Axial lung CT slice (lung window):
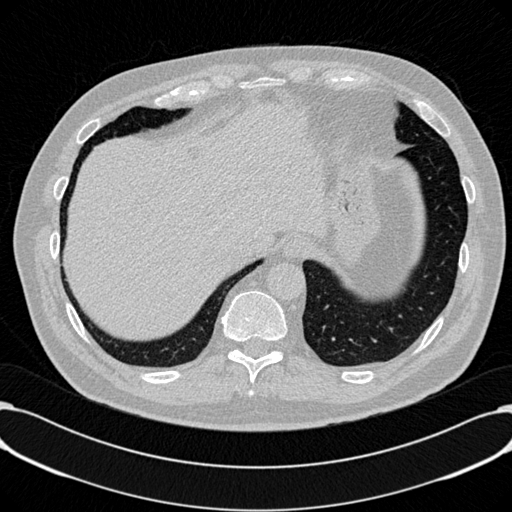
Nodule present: no